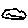
Label: cloud